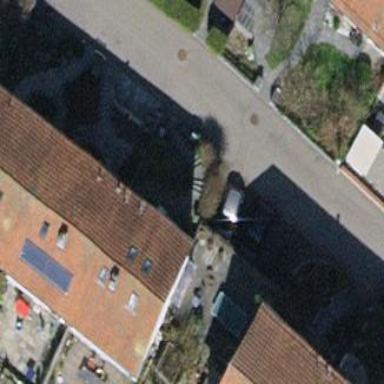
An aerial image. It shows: Building with tile roof.